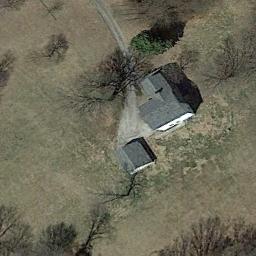
Label: residential